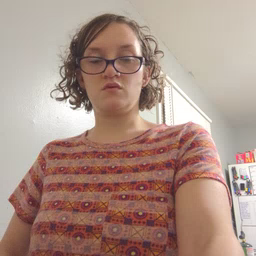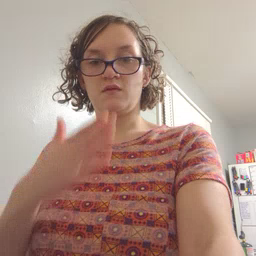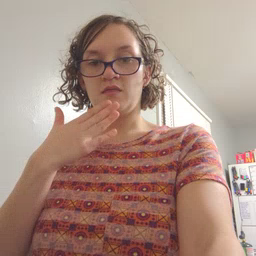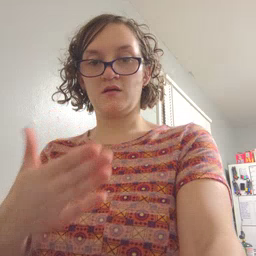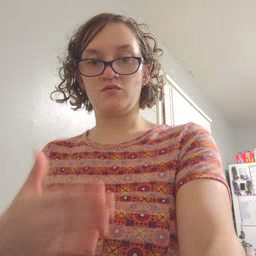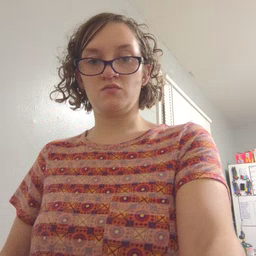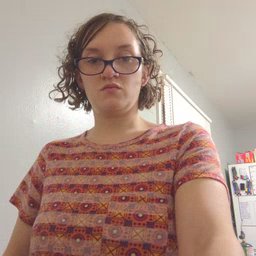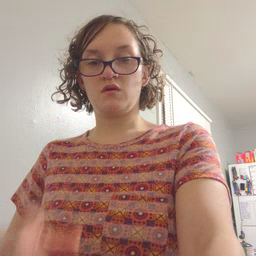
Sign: thankyou